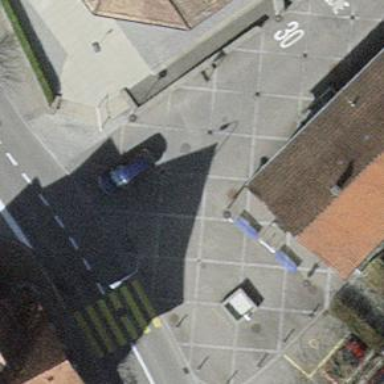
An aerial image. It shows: Bus stop with platform for public transport.